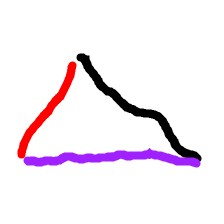
Shape: triangle